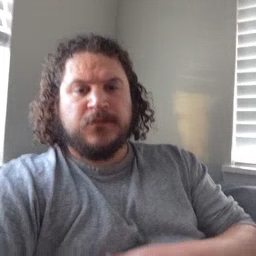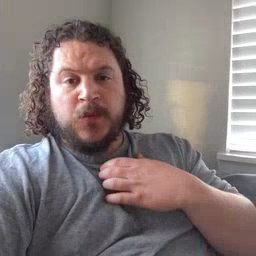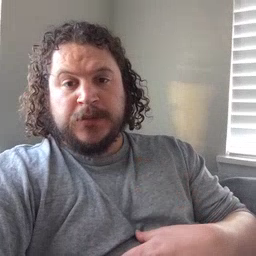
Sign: hungry